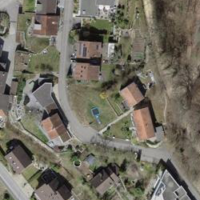
EUNIS habitat code: 55
Species observed at this site:
Prunella vulgaris
Euphorbia cyparissias